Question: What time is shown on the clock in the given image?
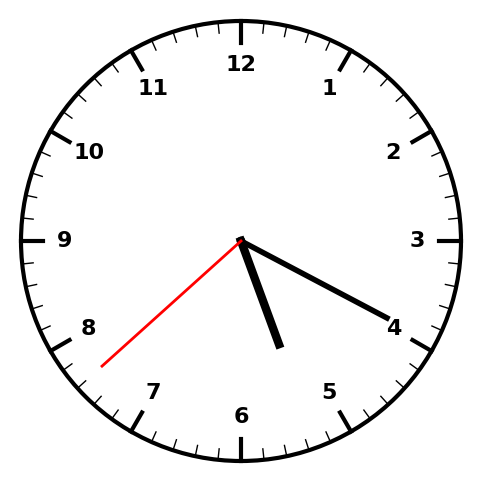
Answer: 05:19:38